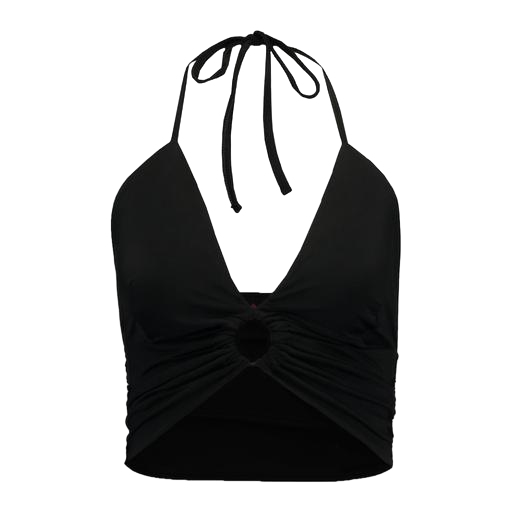
black halterneck, black open-back halterneck top, black halter top, white background